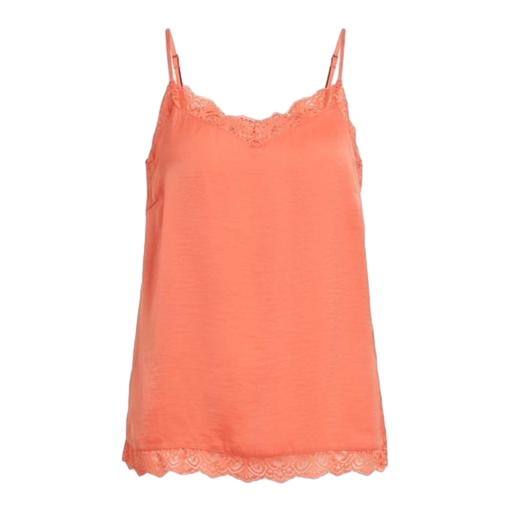
sleeveless and dark peach color, multicolor vila brown lace detail cami, orange tank top, white background